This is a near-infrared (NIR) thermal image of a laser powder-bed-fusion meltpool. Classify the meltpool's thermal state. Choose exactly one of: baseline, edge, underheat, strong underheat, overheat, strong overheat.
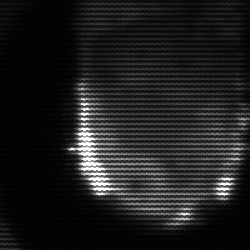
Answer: baseline